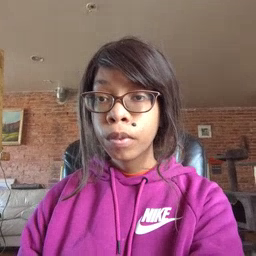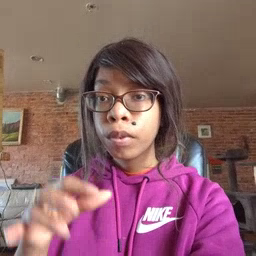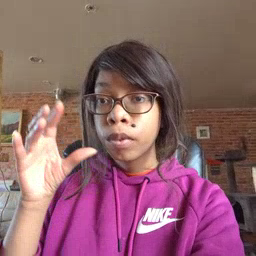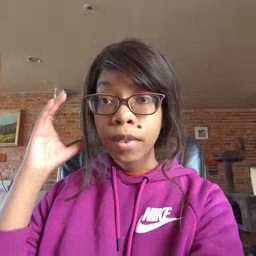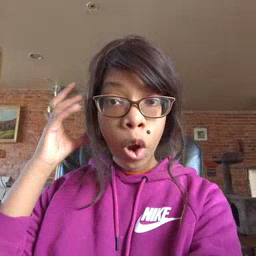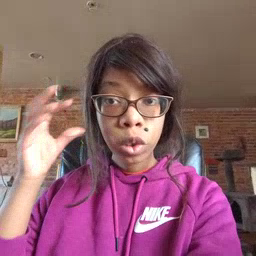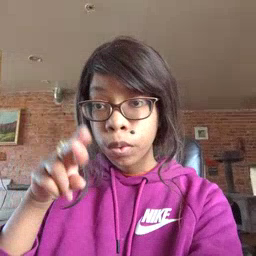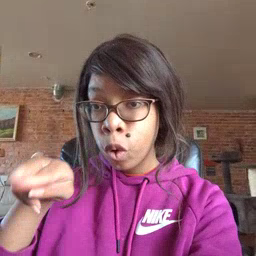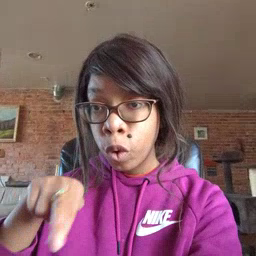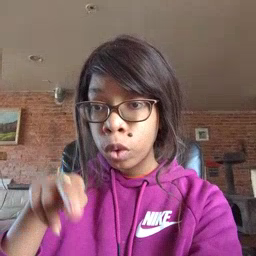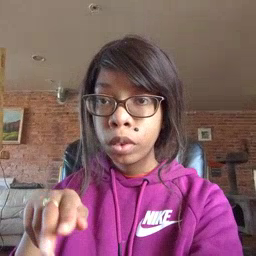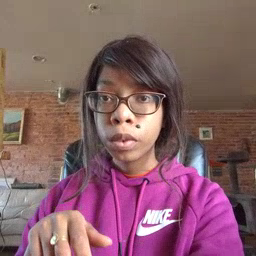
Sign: radio